Question: This is an 8-digit puzzle. Find the minimum number of steps to restore it.
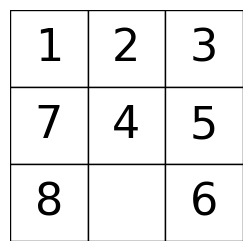
Answer: 5